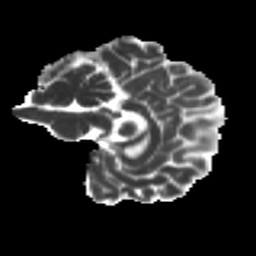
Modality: MD
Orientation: sagittal
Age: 22
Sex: female
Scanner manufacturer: ge
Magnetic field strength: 3 T
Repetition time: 7.8 s
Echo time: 0.0606 s